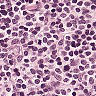
Metastatic tissue present: no